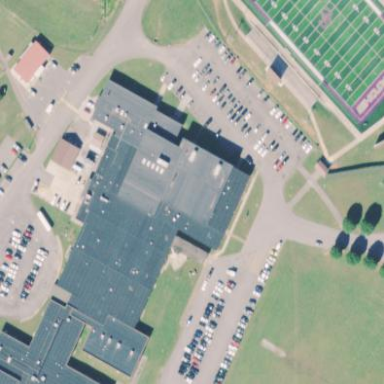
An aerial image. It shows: School building.